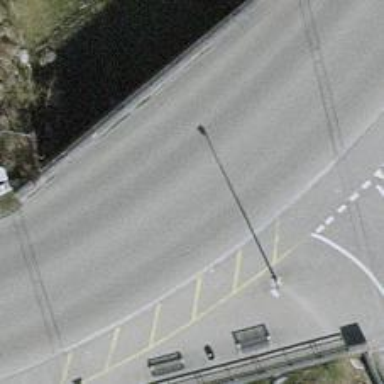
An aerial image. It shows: Asphalt tertiary road on bridge.